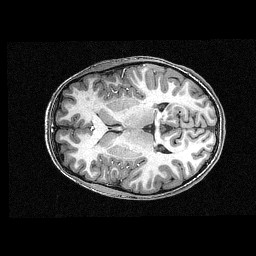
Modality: T1w
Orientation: axial
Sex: female
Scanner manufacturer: siemens
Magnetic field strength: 3 T
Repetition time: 2.3 s
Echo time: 0.00336 s